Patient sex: M
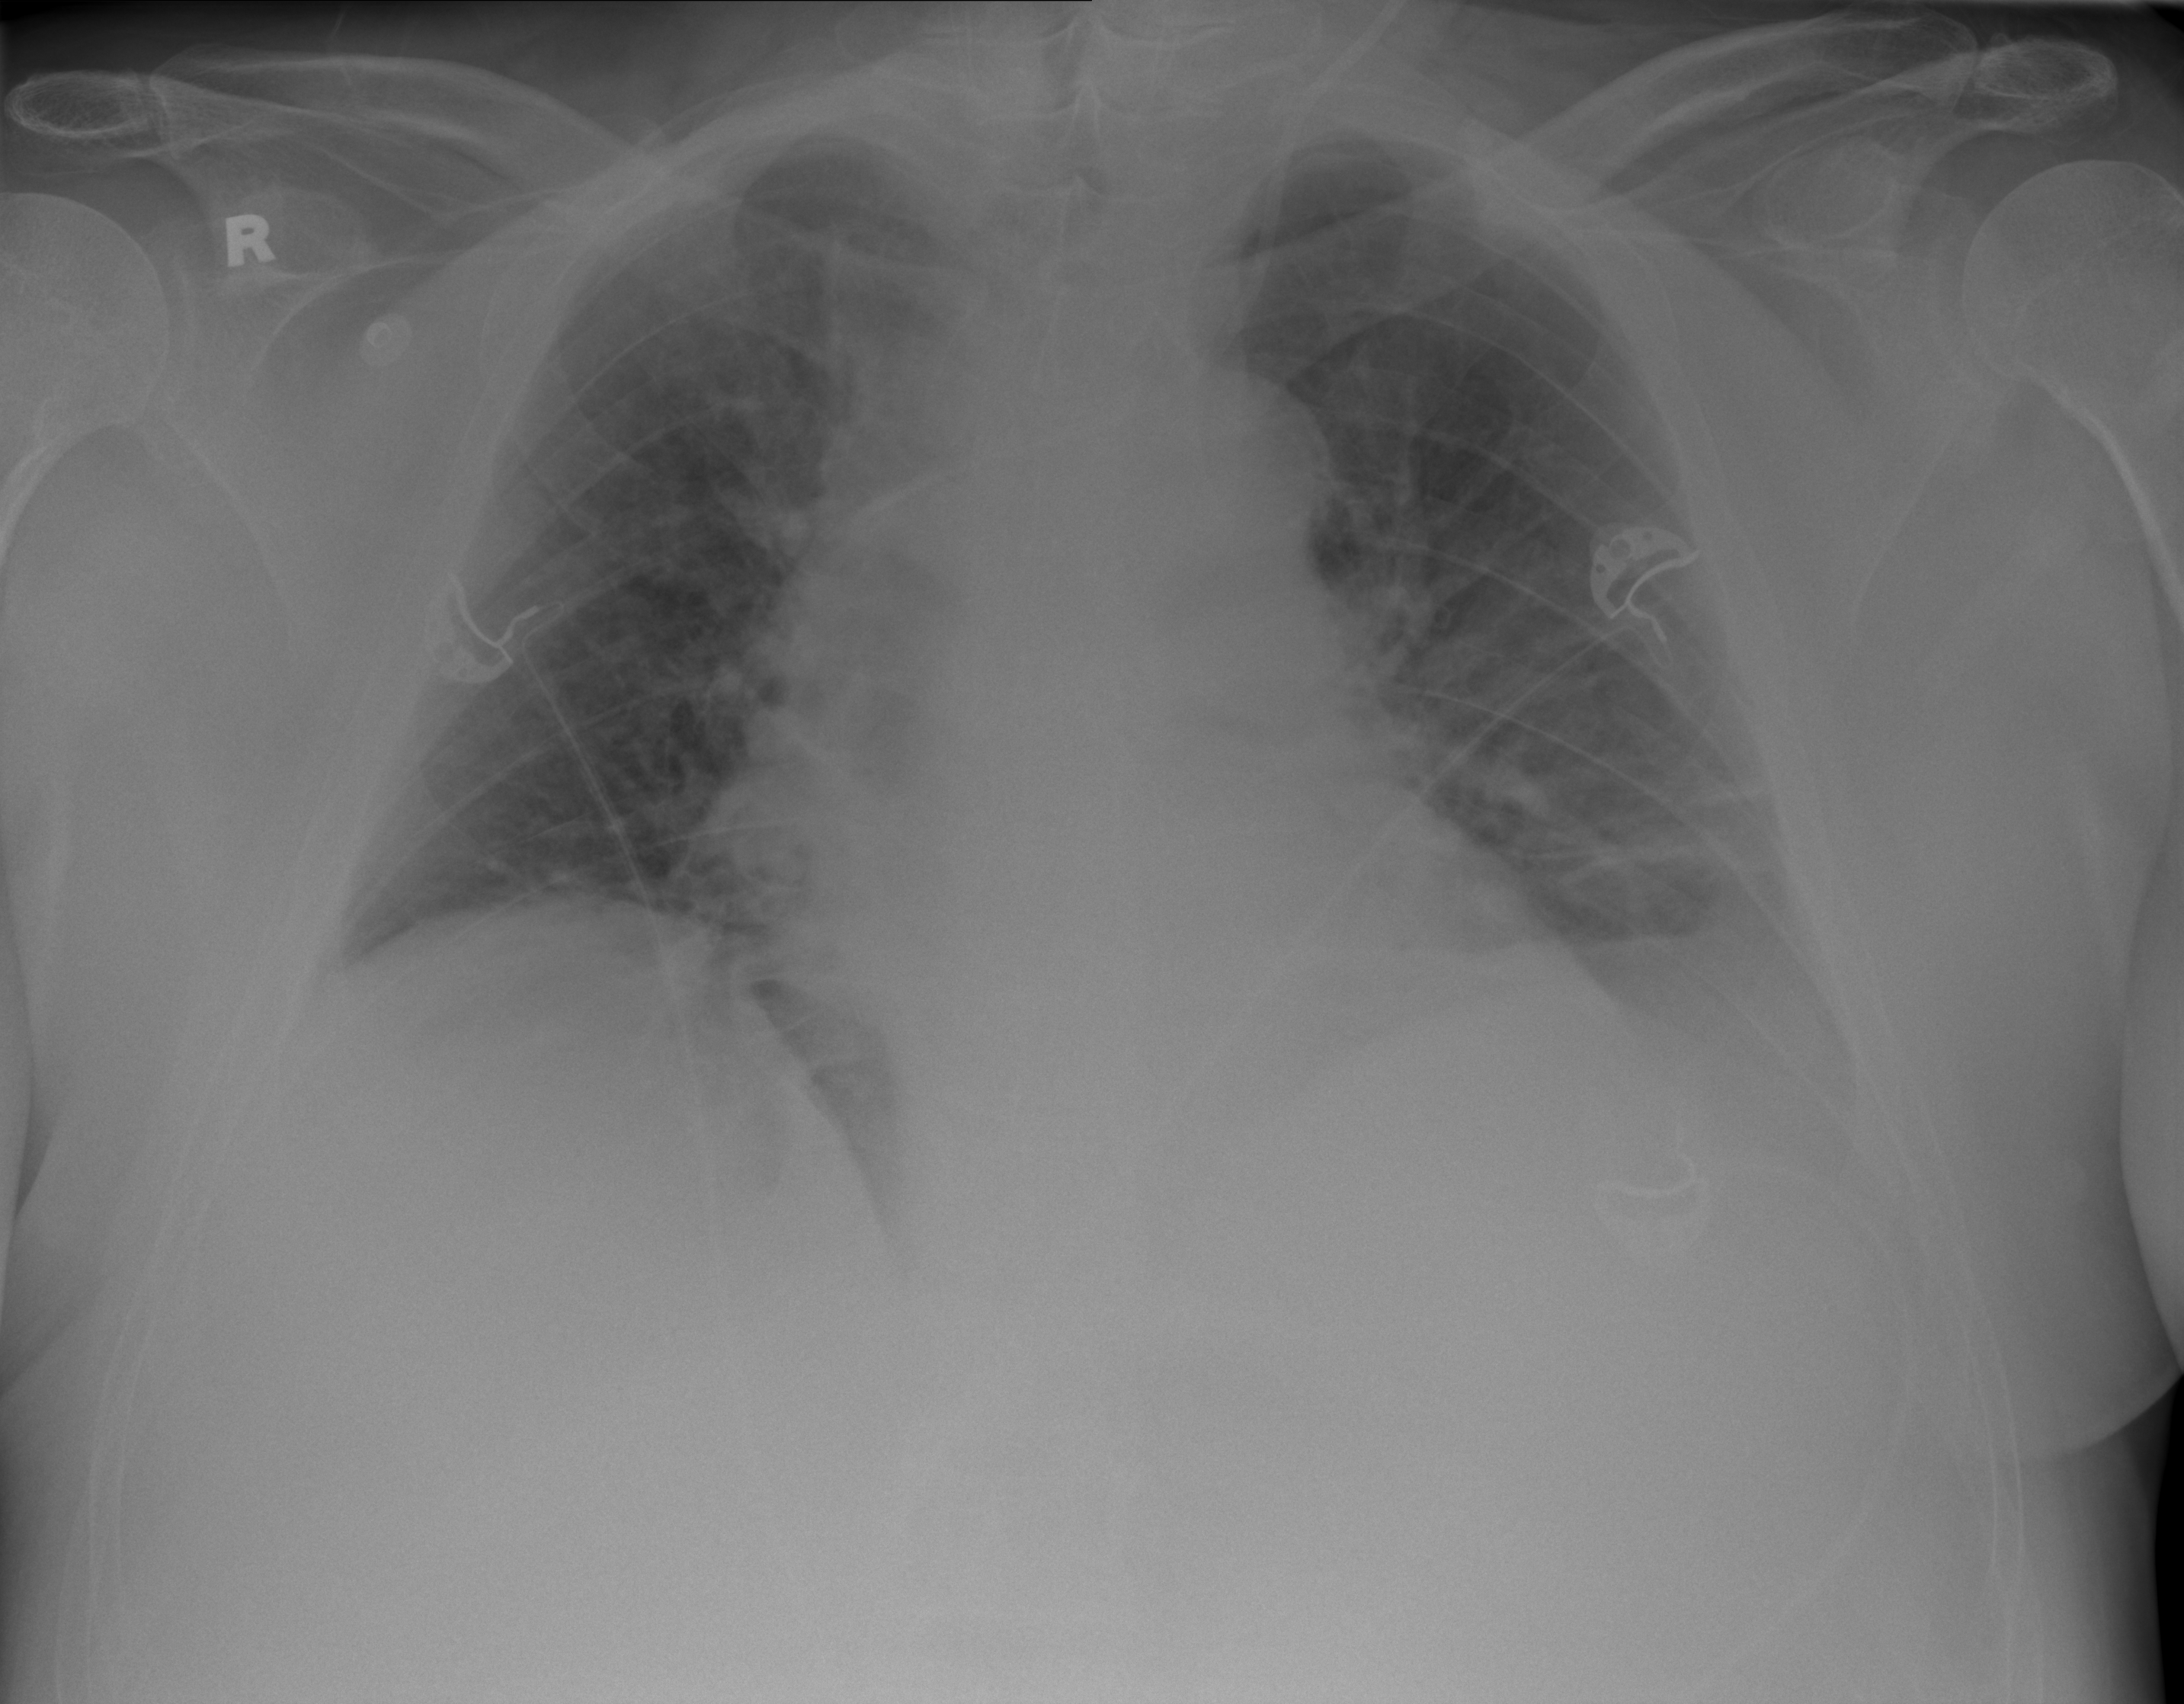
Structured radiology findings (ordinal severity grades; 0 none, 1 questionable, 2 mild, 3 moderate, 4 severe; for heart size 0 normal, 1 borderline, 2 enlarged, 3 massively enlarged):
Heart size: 2
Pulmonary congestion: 2
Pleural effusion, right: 1
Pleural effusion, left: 2
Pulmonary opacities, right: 2
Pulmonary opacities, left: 2
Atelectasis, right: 2
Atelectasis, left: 2